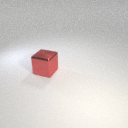
large red metal cube